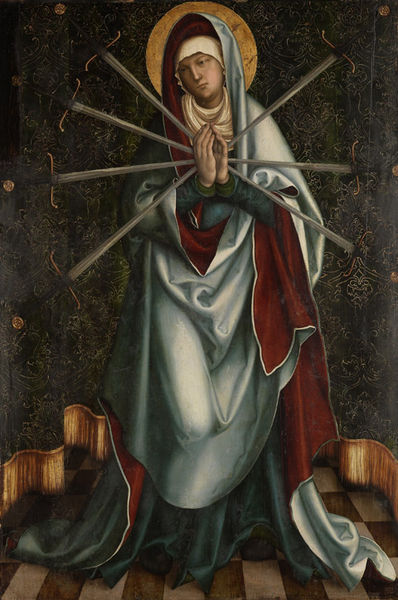
Titel: Maria als Mutter der sieben Schmerzen
Künstler: Südostdeutscher Meister
Standort: Karlsruhe
Institution: Staatliche Kunsthalle Karlsruhe
Schlagwörter: blau, dunkel, gemälde, gott, hand, kopf, mann, umhang, weiß, gelb, grün, braun, frau, grau, hell, kleid, licht, mund, nase, raum, schwarz, stirn, zeichen, dame, rot, schleier, tuch, muster, ornament, schachbrett, teppich, wand, augen, falten, gesicht, mensch, silber, tod, bild, hände, vorhang, boden, fransen, gewand, gold, mantel, saum, borte, ölgemälde, kopftuch, halstuch, streifen, faltenwurf, knie, drapierung, paradies, jungfrau, fliesen, schwert, schwerter, säbel, degen, kacheln, mosaik, beten, gebet, altar, quadrate, heiligenschein, werkzeug, gefaltete hände, nimbus, jesus, leid, leiden, dolch, sieben, heilige, märtyrer, heilig, maria, madonna, schmerzen, betend, marie, pfeile, kapuze, textilien, spruchband, barbara, martyrium, märtyrerin, smaragd, gewandt, heiligen, gewnd, betet, forhang, 7, tükis, mahle, märtyerin, schwerterkranz, schmerzensreiche, perspektivie, mmmmmmmmariammmmmmmmmmmmmmmmmmmm, bschwert, maria der sieben schmerzen, siebenpfeile